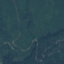
Land use / land cover: Forest